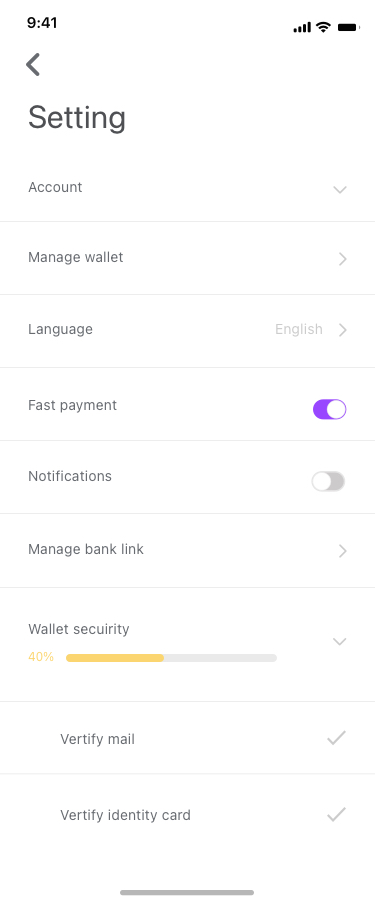
Text in this UI design:
Account
Manage wallet
Manage bank link
Language
English
Fast payment
Notifications
Wallet secuirity
Setting
40%
Vertify mail
Vertify identity card